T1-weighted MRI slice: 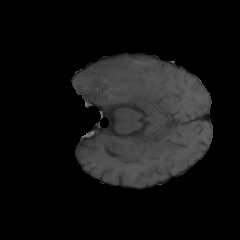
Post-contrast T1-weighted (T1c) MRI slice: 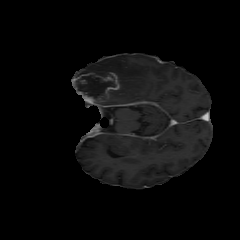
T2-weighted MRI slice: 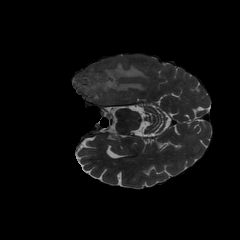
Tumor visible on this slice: yes